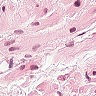
Metastatic tissue present: no